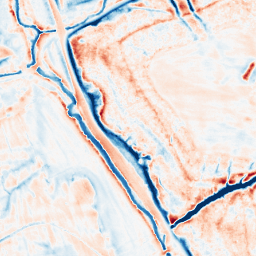
Category: edge_preserving
Decomposition family: anisotropic_diffusion
Decomposition parameters: iterations: 50
kappa: 30
gamma: 0.2
Upsampling method: linear_exact
Upsampling parameters: scale: 8
Upsampling scale: 8